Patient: sex F, age 54
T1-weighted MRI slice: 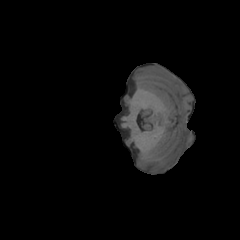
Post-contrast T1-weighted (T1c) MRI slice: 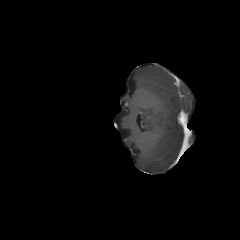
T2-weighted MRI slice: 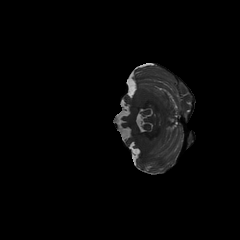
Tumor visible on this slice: no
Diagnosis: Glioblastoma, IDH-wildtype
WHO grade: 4